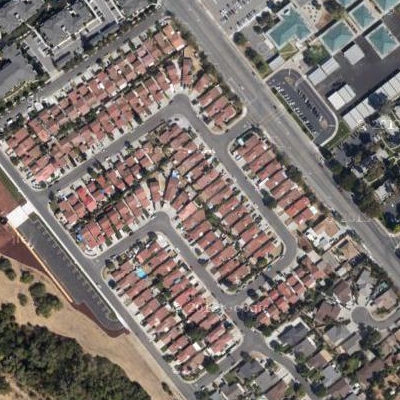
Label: fResident